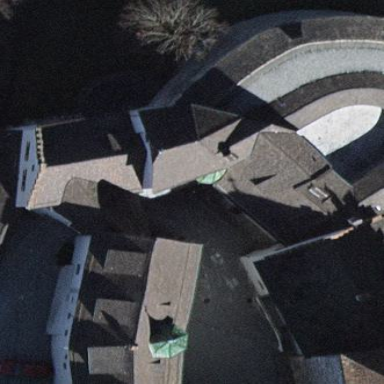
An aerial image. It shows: Building with gabled roof made of red roof tiles. The building's color is antique white.